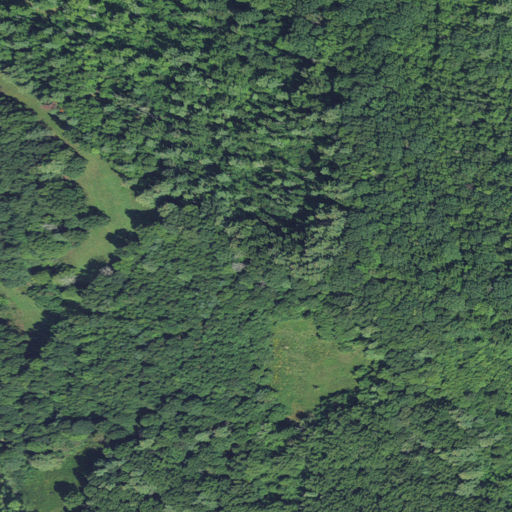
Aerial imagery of ridge(s) in North Carolina named Bent Ridge containing deciduous forest and mixed forest